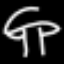
Label: mushroom